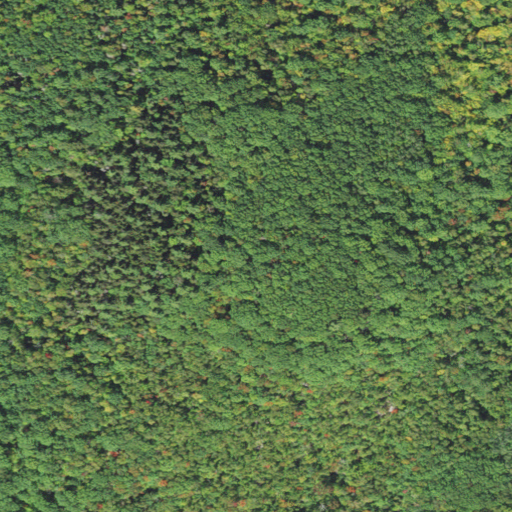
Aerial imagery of mountain in New Hampshire named Hedgehog Hill containing deciduous forest, mixed forest, and evergreen forest